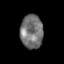
Tissue: skin
Cell type: Epithelial cells
Senescence score: 0.2735
Nuclear area (px): 755
Mean DAPI intensity: 115.012